Platform: macOS
Application: Chrome
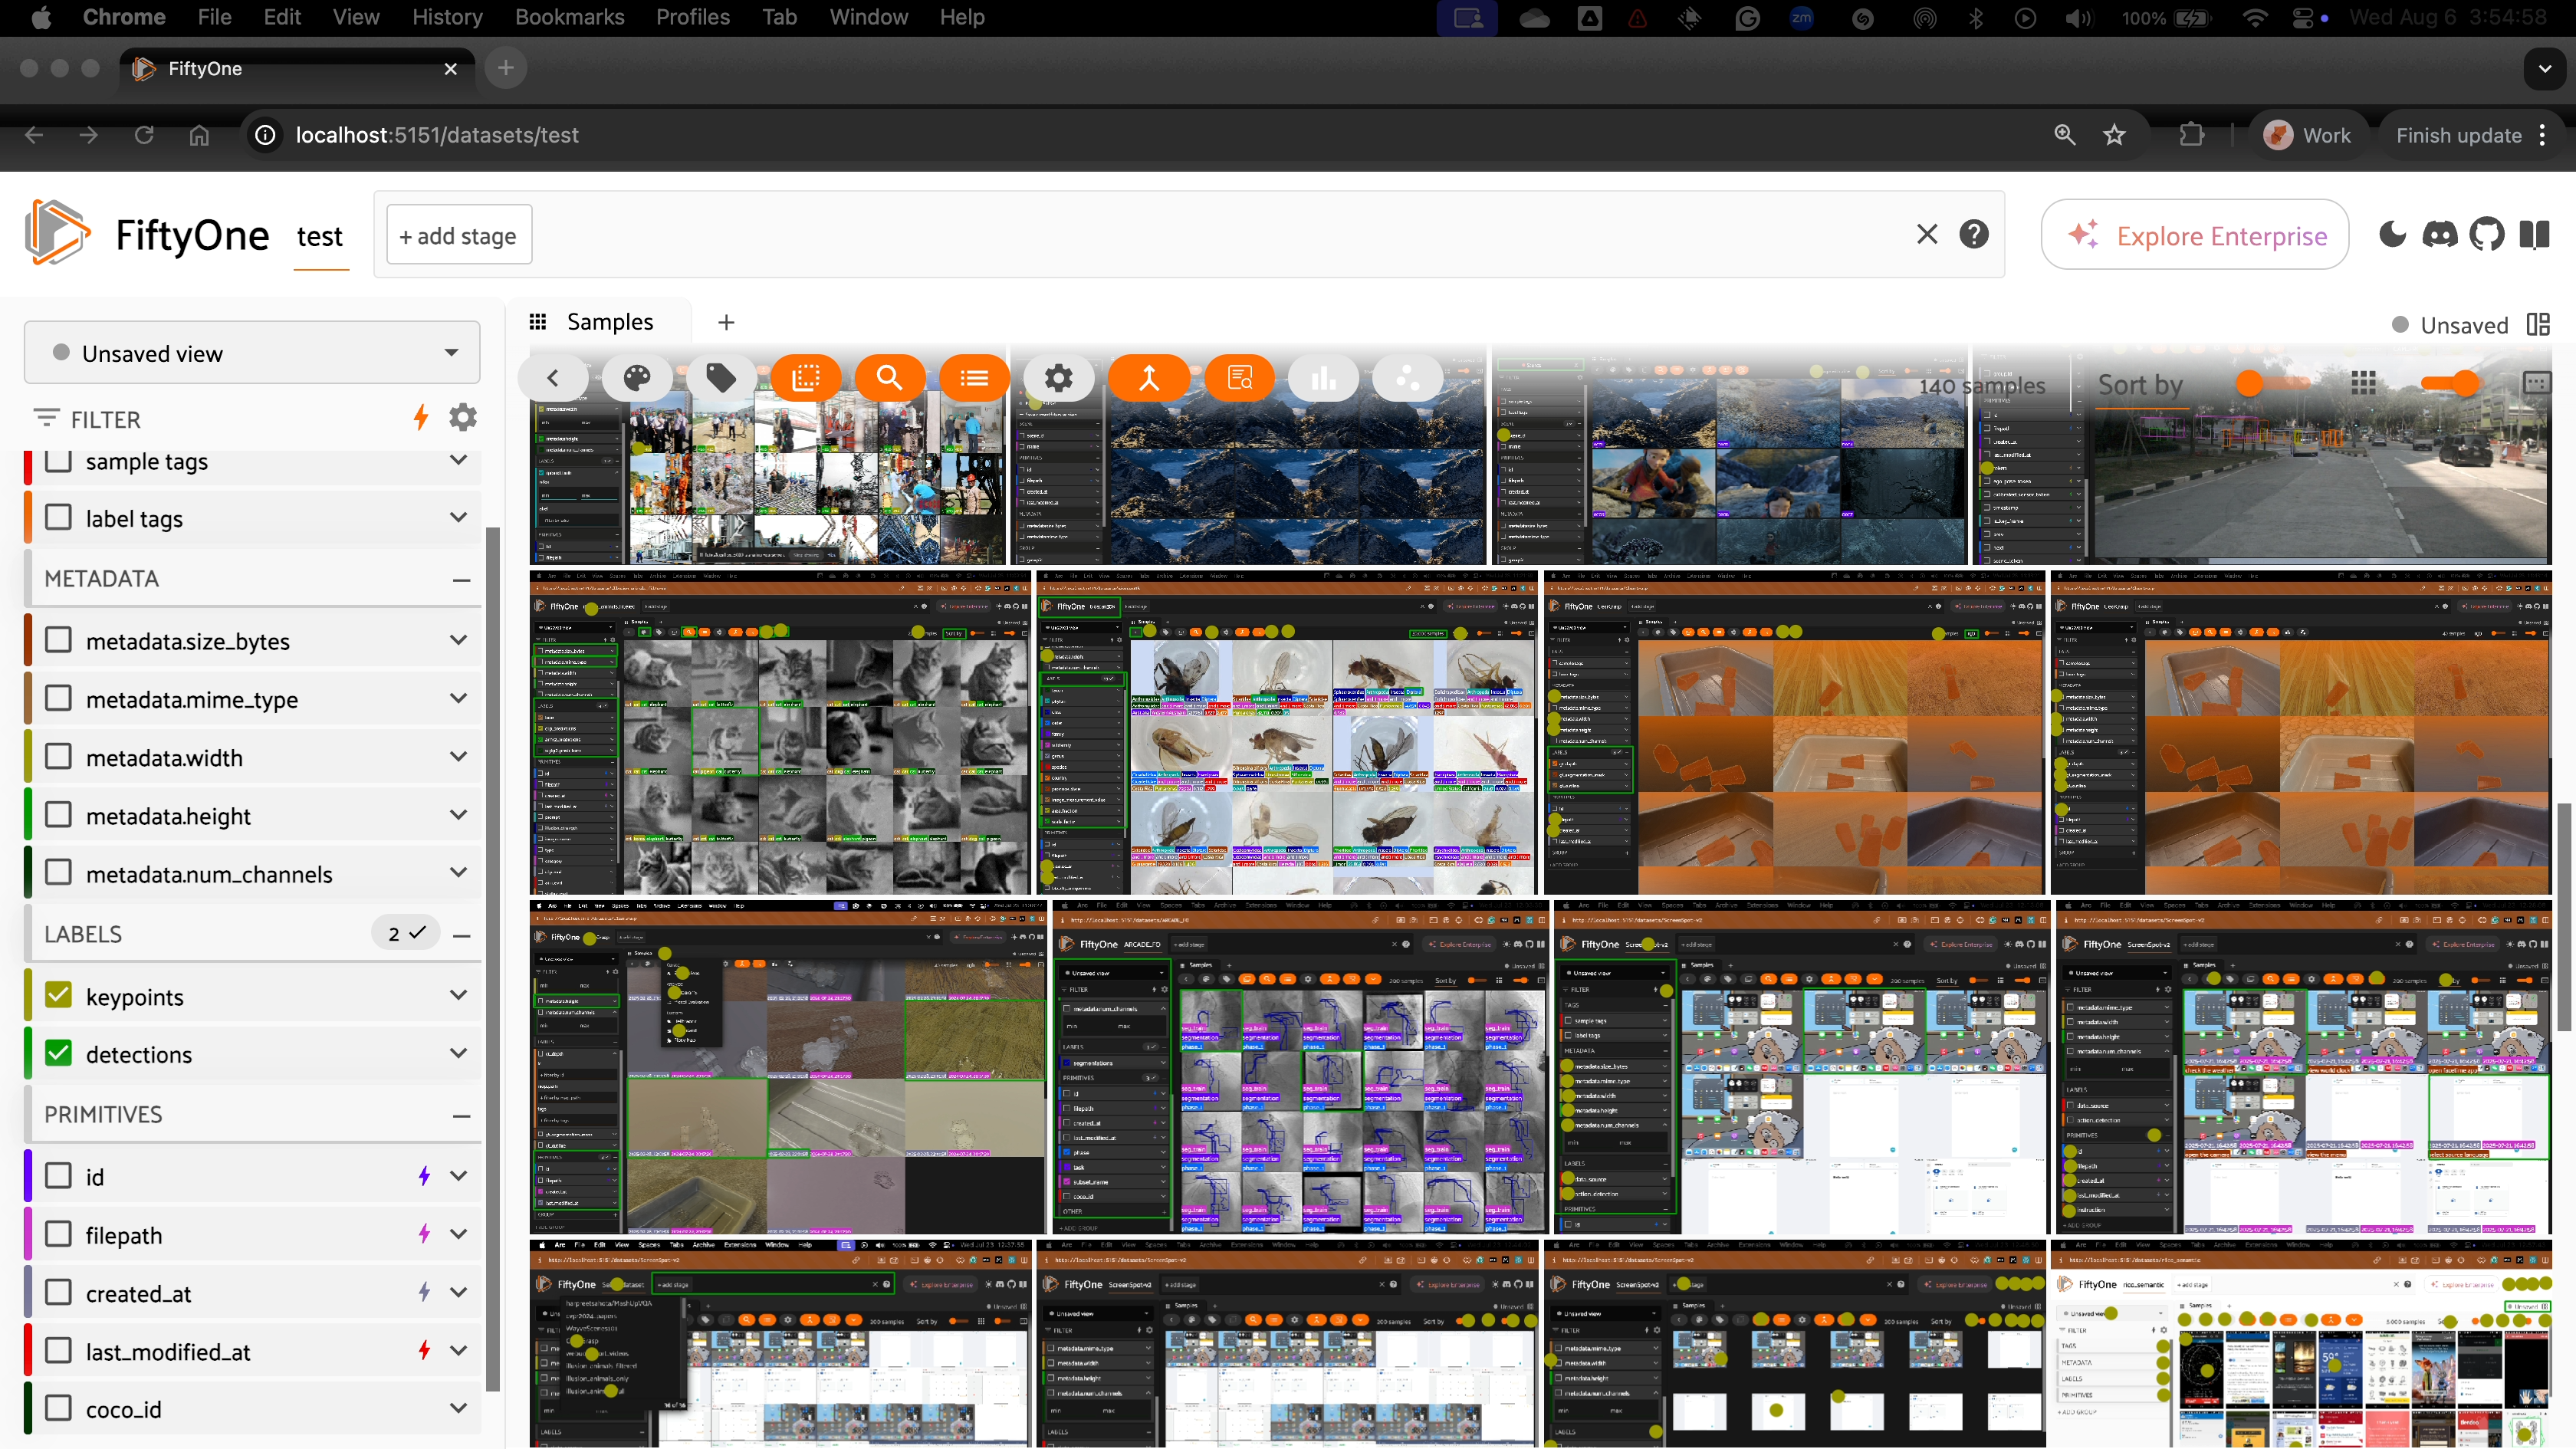
task_description: Open the operators browser menu
action_type: click
element_info: Icon
steps_since_start: 1